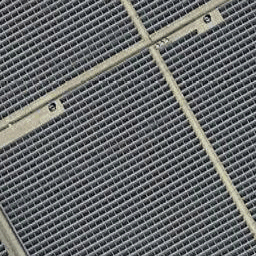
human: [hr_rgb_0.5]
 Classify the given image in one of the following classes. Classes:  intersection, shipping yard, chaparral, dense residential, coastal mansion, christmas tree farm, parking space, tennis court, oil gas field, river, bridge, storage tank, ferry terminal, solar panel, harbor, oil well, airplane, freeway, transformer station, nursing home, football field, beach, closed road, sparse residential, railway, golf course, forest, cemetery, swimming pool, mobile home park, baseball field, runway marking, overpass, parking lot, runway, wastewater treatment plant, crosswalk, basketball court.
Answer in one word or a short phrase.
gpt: solar panel